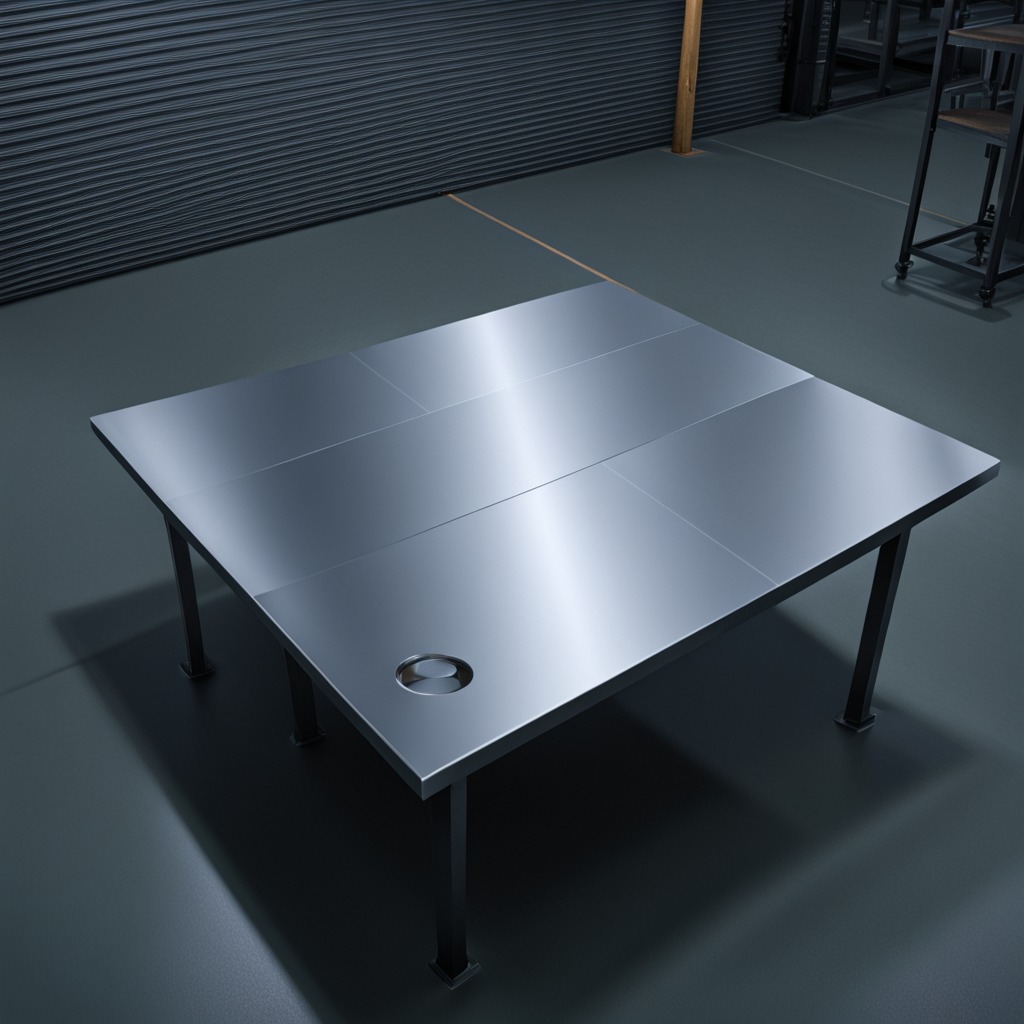
A flat metal washer is lying on a clean empty table in a basement in the evening soft directional lighting on the tabletop realistic grain studio-quality clarity centered framing